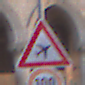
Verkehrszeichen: FlugbetriebLinks
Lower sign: Geschwindigkeit100
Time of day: SunriseSunset
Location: Outdoor (Urban)
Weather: Clear
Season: NotSpecified
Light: Natural